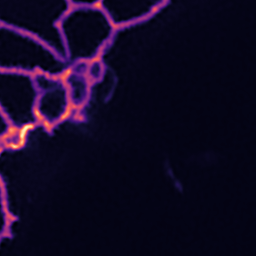
Label: Super-resolution ER image